Field crop: tomato
Growth stage: 1
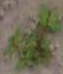
Species: portulaca